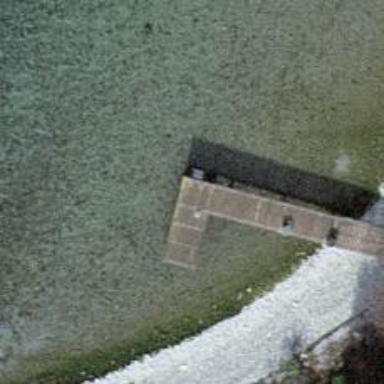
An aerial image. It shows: Man-made pier.